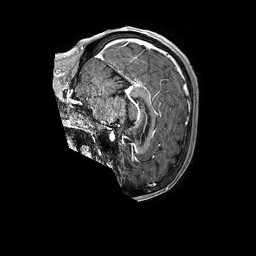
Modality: T1w
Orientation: sagittal
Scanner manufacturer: philips
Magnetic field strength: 3 T
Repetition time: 0.006679 s
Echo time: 0.002992 s